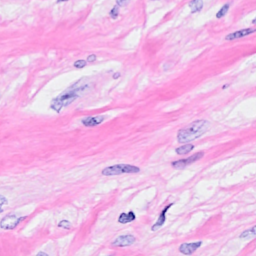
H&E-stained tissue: Breast